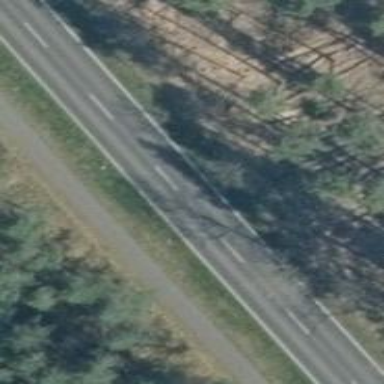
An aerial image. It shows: Secondary road with asphalt surface.